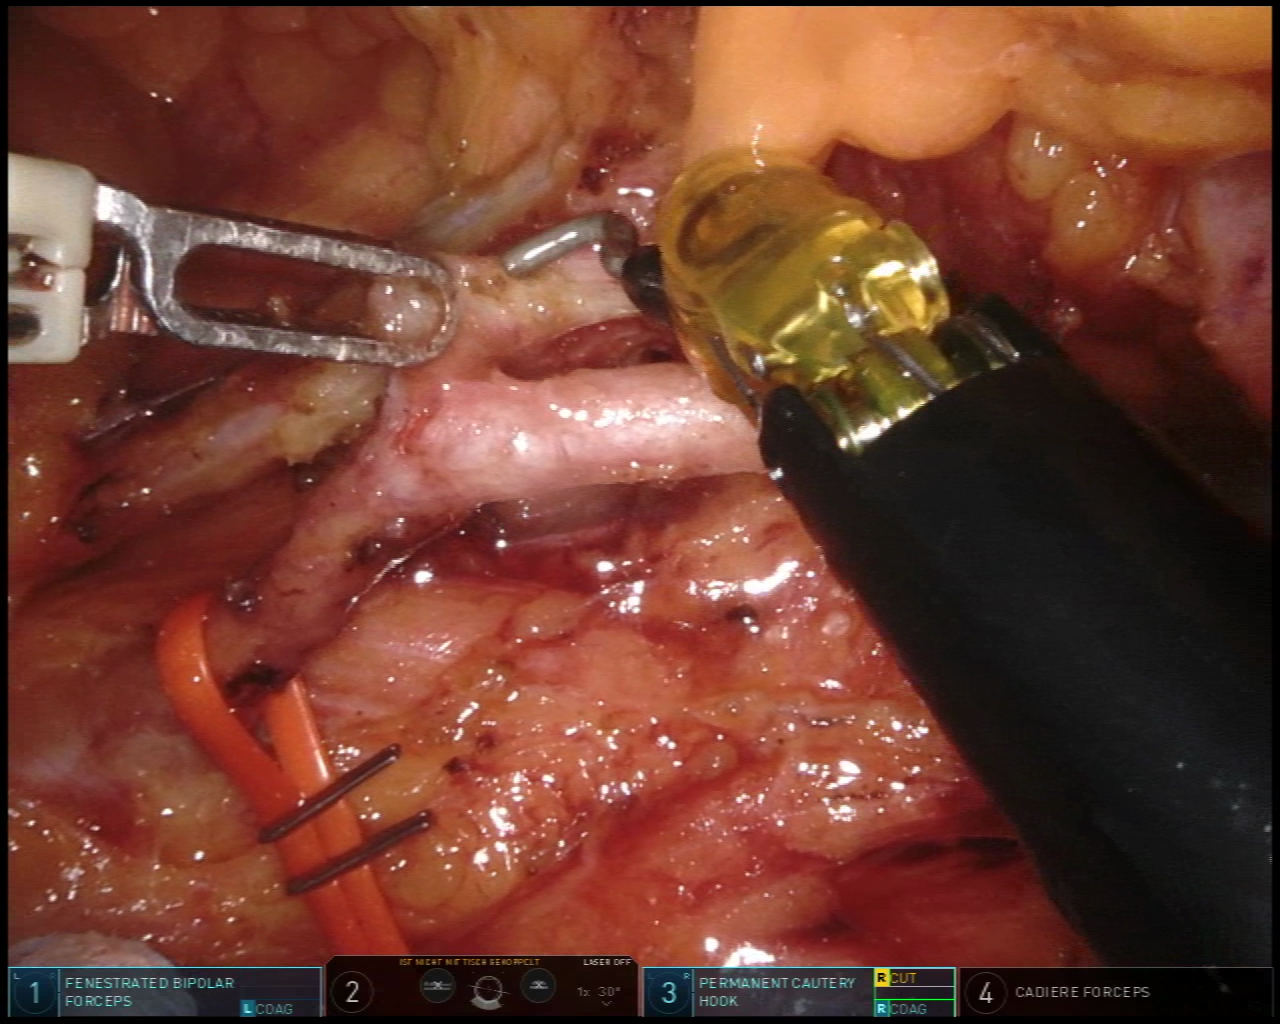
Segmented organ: intestinal_veins
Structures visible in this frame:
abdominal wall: no
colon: no
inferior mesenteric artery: yes
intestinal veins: yes
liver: no
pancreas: no
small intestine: no
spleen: no
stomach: no
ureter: no
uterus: no
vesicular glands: no